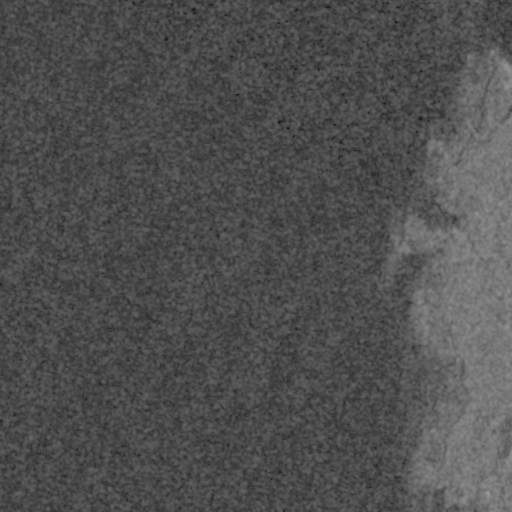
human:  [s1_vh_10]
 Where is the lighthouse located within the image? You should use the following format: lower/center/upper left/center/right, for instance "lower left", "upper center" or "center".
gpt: The lighthouse is located in the upper right of the image.
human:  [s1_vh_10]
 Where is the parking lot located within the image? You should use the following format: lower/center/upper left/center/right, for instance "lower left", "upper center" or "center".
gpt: The parking lot is located in the upper right of the image.
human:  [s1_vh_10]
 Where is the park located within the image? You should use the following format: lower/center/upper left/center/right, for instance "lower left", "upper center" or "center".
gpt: There is no park in the image.

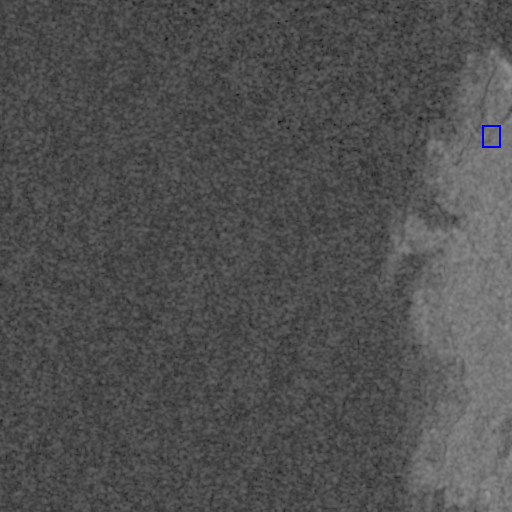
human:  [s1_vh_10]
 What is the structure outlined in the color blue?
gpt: The structure outlined in blue is a parking lot.
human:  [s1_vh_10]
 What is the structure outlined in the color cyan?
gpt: There is no cyan outline.